Aerial crown-view tile of a tropical tree (Barro Colorado Island, Panama), acquired 20240611:
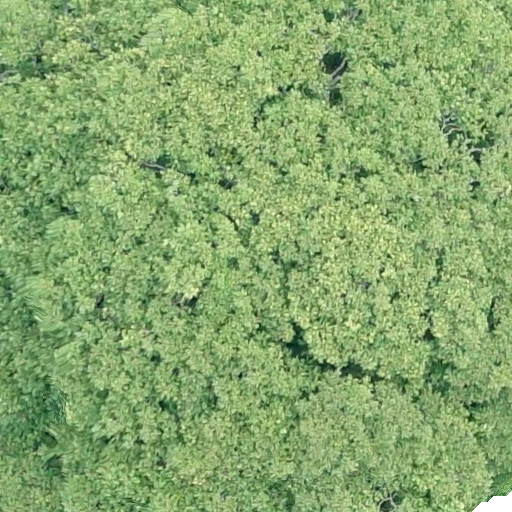
Species: Dipteryx oleifera
GBIF accepted scientific name: Dipteryx oleifera
Crown area: 735.502 m²